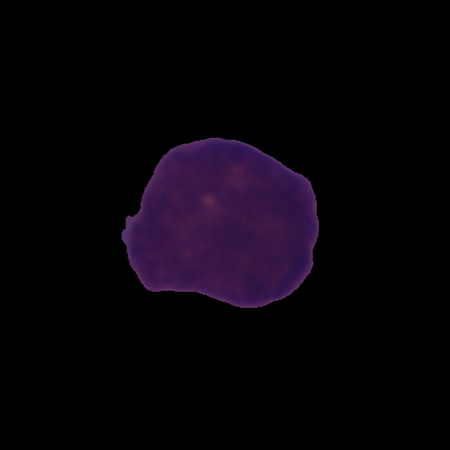
Label: cancer